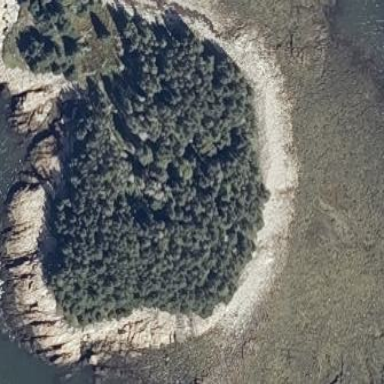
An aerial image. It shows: Island with natural coastline.